Current action and preconditions to check: path_clear

Your task: For each precondition in the list above, predict whether it will hold at this action.

Consider the current scene as observed from the mobile robot's camera, and analyze the predicted future states of all dynamic agents (e.g., people, animals, vehicles, or any moving entities) within the NEXT SECOND.

IMPORTANT: Only answer "very likely" if you are absolutely certain—based on strong, clear evidence—that a dynamic agent will violate the precondition in the predicted future state. Do NOT answer "very likely" for unlikely, ambiguous, or low-probability risks.

Ask yourself for each precondition: Is there a high probability, with clear and convincing evidence, that the predicted future states of any dynamic agent will interfere with the predicted future state of the currently executing action within the NEXT SECOND, causing that precondition to fail?

Assess the risk level based on these predictions. Use "likely" or "very likely" if motions create a clear risk of interference.

Use "neutral" or "improbable" if agents are nearby but their predicted paths are clearly diverging or non-conflicting.

Failure Risk Categories: "very improbable", "improbable", "neutral", "likely", "very likely"

Answer Format: Output ONLY the probability_of_failure value from these categories: "very improbable", "improbable", "neutral", "likely", "very likely"

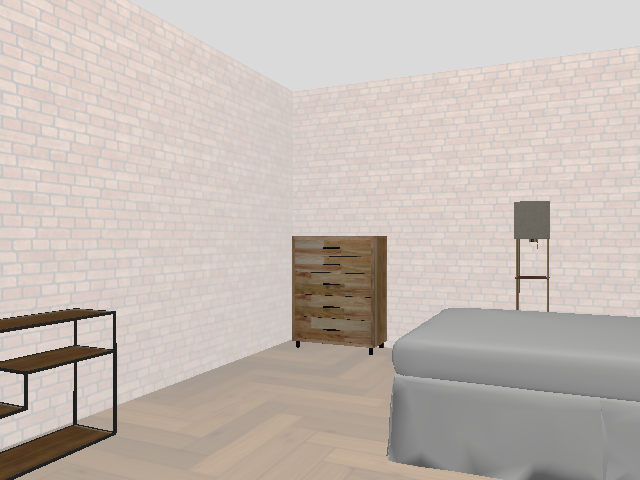

Answer: very improbable